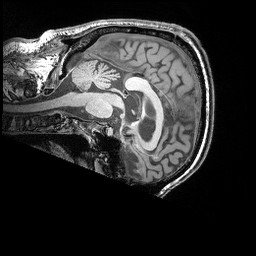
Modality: T1w
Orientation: sagittal
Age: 74
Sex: male
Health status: ill
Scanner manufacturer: siemens
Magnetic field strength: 3 T
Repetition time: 1.75 s
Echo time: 0.00418 s